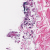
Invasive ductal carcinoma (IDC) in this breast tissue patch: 0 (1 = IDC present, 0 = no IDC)